Field crop: maize
Growth stage: 2
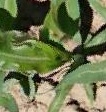
Species: maize